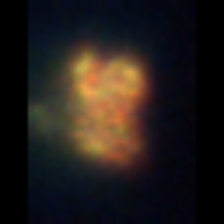
Taxon: Unknown_detritus
Group: Unknown